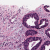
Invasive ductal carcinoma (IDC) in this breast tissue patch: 0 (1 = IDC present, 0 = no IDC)